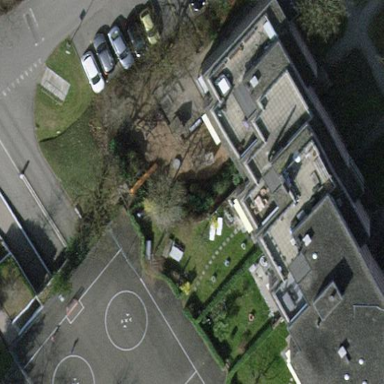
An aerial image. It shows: Kindergarten.